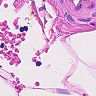
Metastatic tissue present: no